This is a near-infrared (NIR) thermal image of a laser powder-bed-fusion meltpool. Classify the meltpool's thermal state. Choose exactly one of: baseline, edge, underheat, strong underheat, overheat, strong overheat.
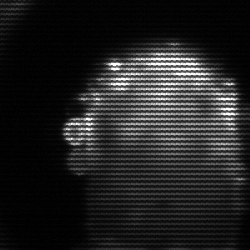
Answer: baseline